Question: I want to design a webpage as shown in the image below. There are three panels (1,2,3). If I click on the teams (panel 1) then, the panel 2 and 3a will get filled. If I then click on a particular group (G1) then panel 3b will get populated. If I then click on particular animal (A1) then panel 3c will get filled up. The data is being obtained from Oracle database am using PHP.
I am new to AJAX. Can you please let me know the best and efficient way to do this?
Thank you
San

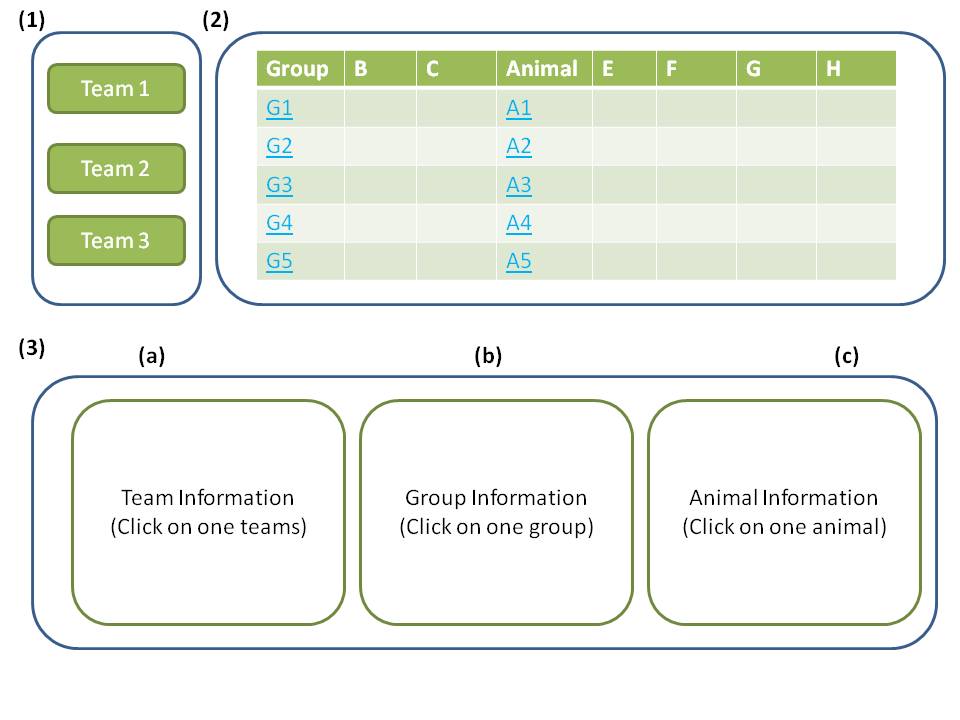
Answer: I would strongly advise using a Javascript framework such as jQuery for this. It takes a lot of the pain out of using AJAX (see <URL>.
There's a couple of ways you could do retrieve the data:
1. The easiest way would be to generate the entire table for (2) within a PHP script, and load the HTML into the container div. The downside to this is that if you want to change your HTML template, you've got to change the PHP file as well.
2. Alternatively, you can echo the data from you PHP in the JSON format (use json_encode() in PHP - http://www.php.net/manual/en/function.json-encode.php). So you'd build your array of rows of data and do echo json_encode($data);. You can the use jQuery.get( ) to load it in as JSON. Once you've done that, you need to clear any old rows of your table (except the heading) and add new ones. Again, jQuery would simplify the process, but it won't be easy if you haven't had much experience.
As I say, the first method is considerably easier as it only takes fairly basic PHP and Javascript. The second method is cleaner, more flexible and probably lighter on your bandwidth, but considerably more difficult.
Populating 3(a-c) is essentially the same problem. You can either generate the entire content in the PHP and simply set the container HTML, or have the basic HTML template inside the 'div' (but hidden using CSS: 'display:none;') and populate that template.